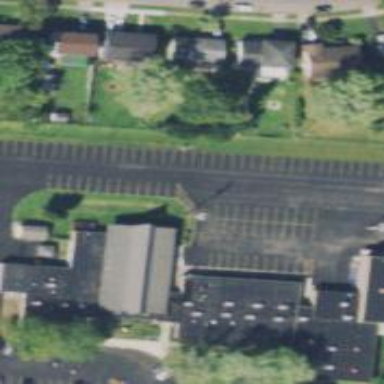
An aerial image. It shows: School building.